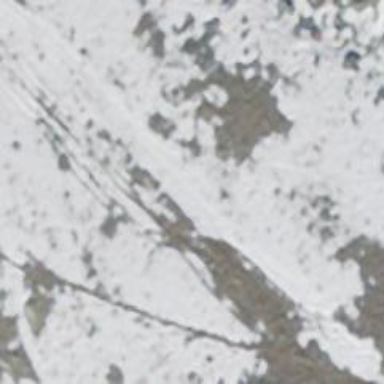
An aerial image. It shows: Intermediate downhill ski slope.